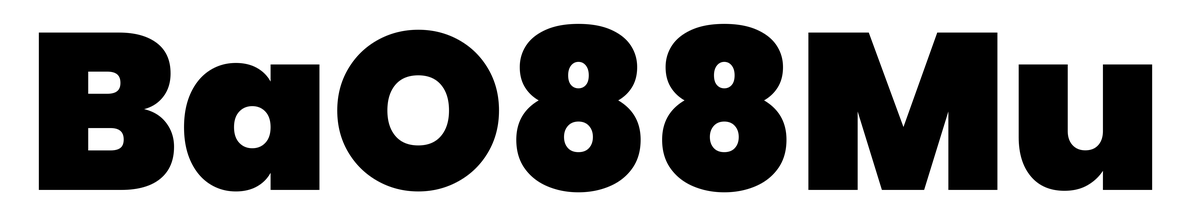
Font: Poppins-Black